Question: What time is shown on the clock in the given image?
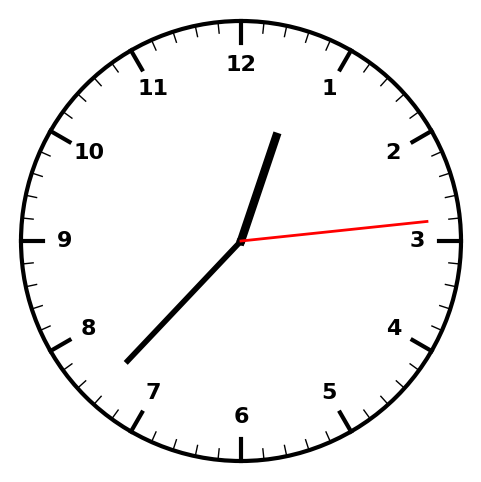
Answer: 12:37:14